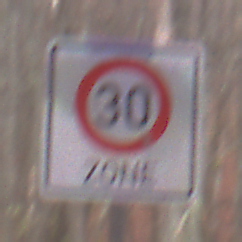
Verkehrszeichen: BeginnZone30
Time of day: Midday
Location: Outdoor (Nature)
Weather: Overcast
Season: Autumn
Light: Natural